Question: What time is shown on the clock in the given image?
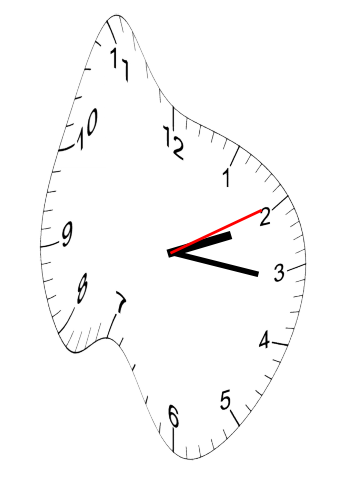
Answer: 02:16:10